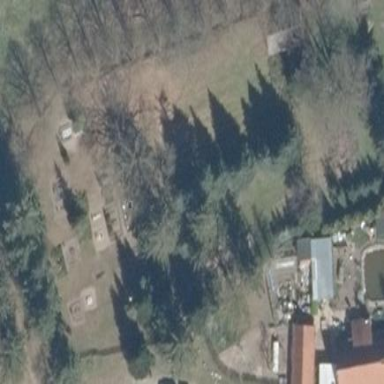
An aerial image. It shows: Cemetery.